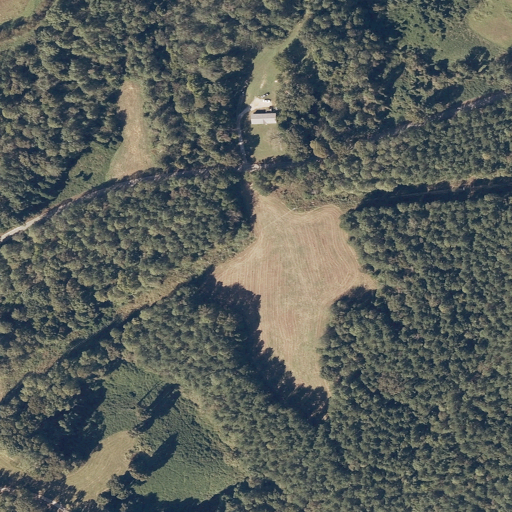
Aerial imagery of mountain in Mississippi named Dozier Hill containing deciduous forest, evergreen forest, shrub, mixed forest, open development, pasture, and grassland